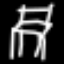
Label: chair